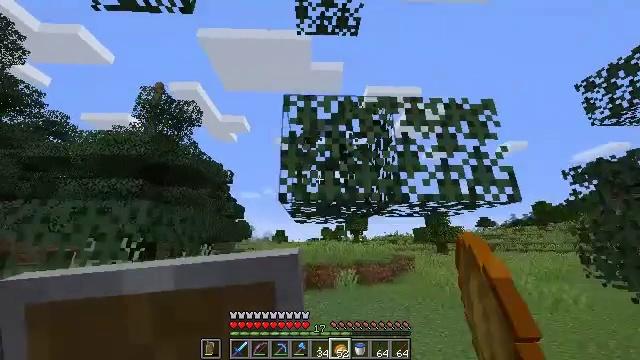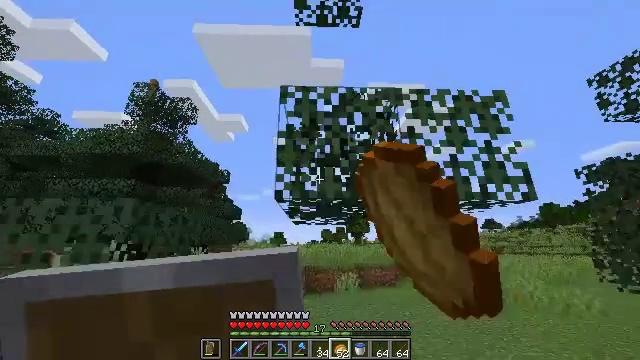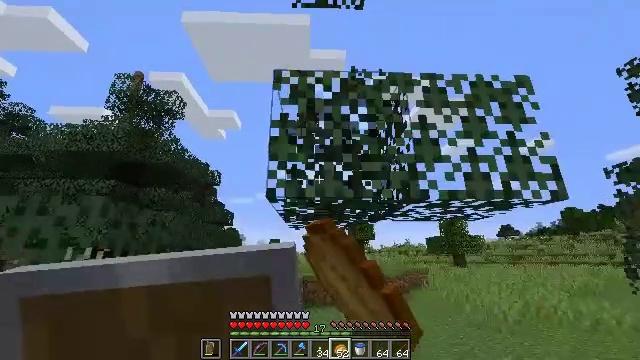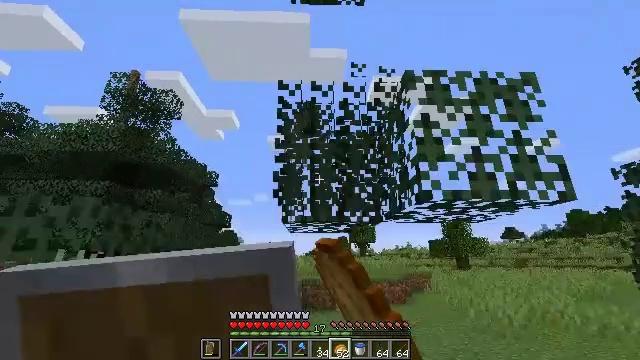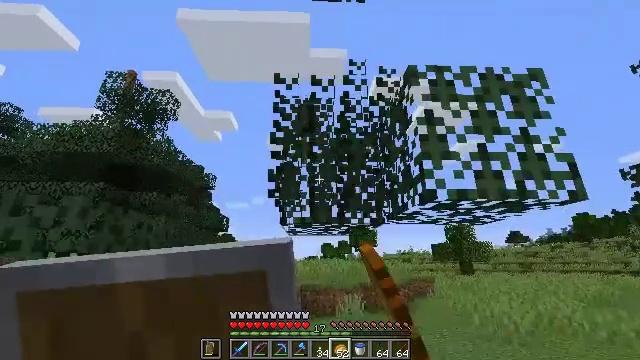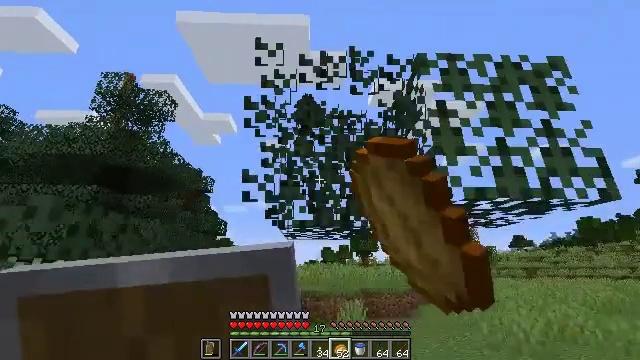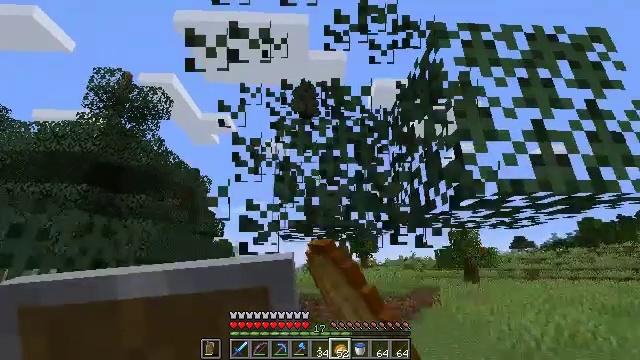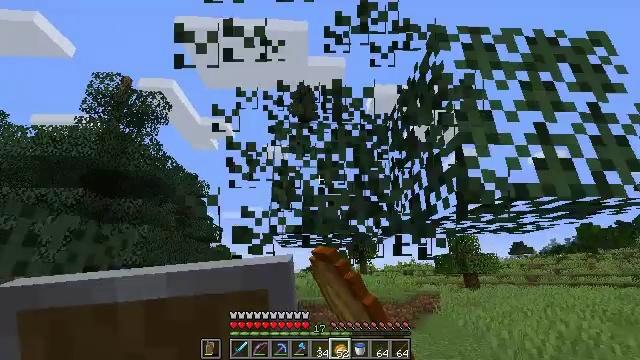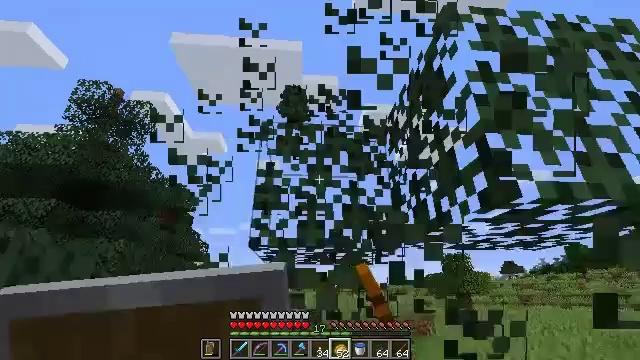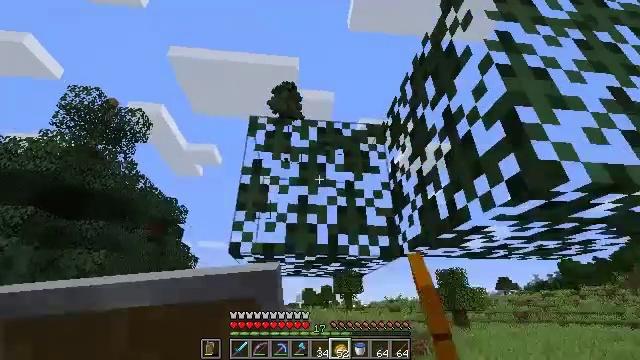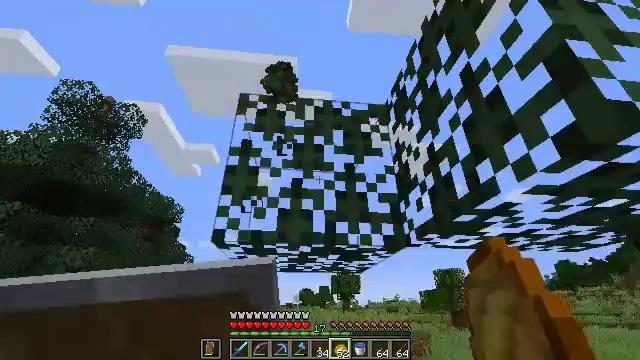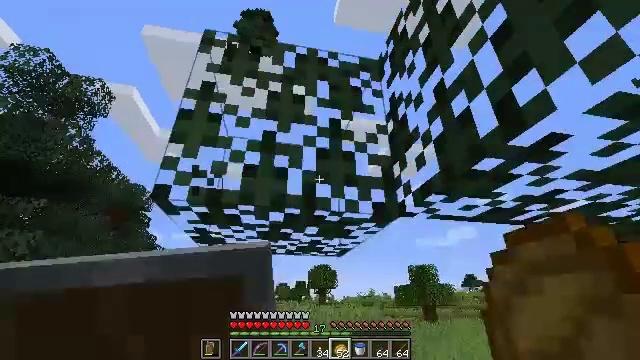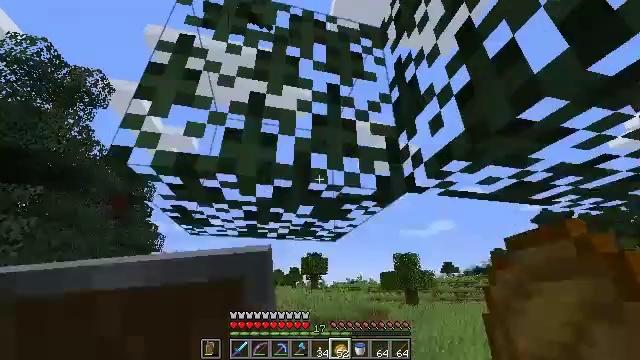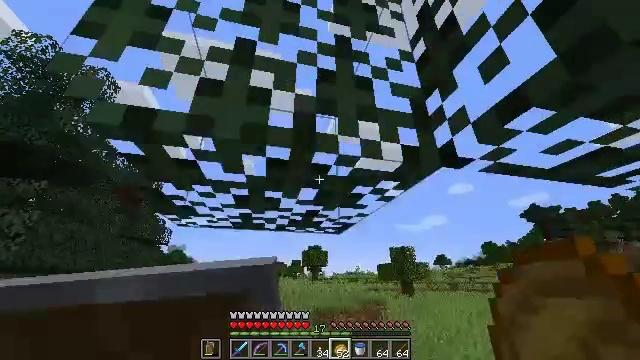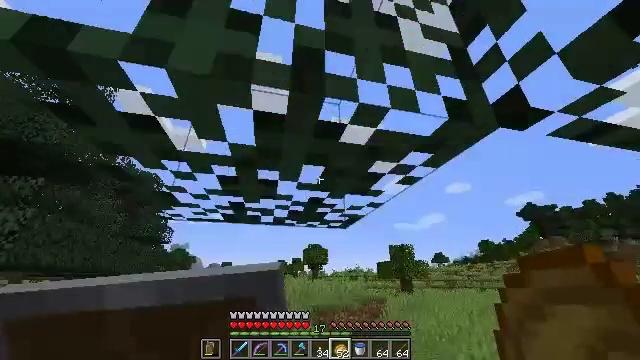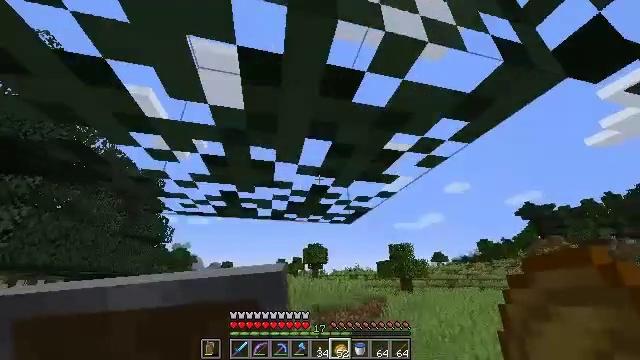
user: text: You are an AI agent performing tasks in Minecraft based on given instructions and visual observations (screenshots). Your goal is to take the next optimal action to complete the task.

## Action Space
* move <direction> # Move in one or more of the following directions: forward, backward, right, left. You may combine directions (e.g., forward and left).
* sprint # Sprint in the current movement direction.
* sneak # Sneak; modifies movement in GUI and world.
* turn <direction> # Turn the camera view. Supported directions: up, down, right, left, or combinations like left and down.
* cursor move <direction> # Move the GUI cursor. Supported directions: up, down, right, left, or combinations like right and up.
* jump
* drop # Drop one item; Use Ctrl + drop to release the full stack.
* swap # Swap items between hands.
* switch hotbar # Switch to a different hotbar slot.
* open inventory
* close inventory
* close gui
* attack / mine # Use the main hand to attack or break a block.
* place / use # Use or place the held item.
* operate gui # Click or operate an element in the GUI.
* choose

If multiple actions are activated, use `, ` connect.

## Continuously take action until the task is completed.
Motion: motion action
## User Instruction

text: Gather spruce leaves to collect foliage.
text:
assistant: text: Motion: attack / mine
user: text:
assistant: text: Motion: attack / mine
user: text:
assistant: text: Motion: attack / mine
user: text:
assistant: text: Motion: move forward, attack / mine
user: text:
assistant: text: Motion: move forward, attack / mine
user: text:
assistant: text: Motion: move forward, attack / mine
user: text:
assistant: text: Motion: move forward, turn up, attack / mine
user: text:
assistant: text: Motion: move forward, turn right and up
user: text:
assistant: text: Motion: move forward, turn right and up
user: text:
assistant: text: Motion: move forward
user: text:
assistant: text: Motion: move forward, sprint, turn right and down
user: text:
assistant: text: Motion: move forward, sprint, turn right
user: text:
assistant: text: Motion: move forward, sprint
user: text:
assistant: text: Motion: move forward
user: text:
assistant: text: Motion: move forward
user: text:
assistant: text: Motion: move forward
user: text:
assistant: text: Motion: move forward, turn right
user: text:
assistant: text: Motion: turn right and down
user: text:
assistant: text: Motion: turn right and down
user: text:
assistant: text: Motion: no_op
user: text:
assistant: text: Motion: no_op
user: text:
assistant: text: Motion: no_op
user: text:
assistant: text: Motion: turn right
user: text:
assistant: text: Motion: turn right and down
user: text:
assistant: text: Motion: turn right and down
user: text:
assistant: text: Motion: turn down
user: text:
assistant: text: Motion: turn left
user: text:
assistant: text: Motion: move forward, turn left and down
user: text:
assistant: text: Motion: move forward
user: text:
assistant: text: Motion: move forward